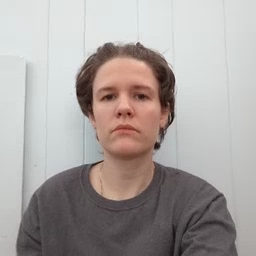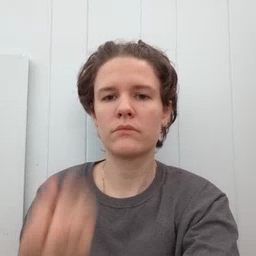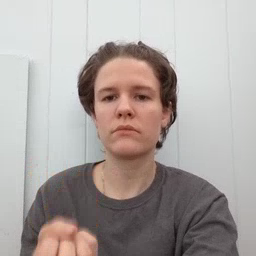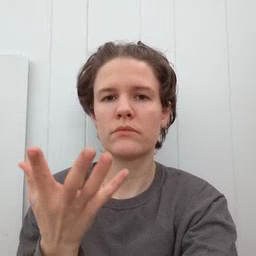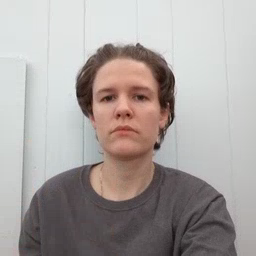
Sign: many